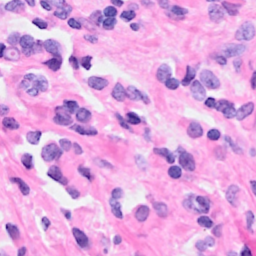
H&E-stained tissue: Breast